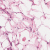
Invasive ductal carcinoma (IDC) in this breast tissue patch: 1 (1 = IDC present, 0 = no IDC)